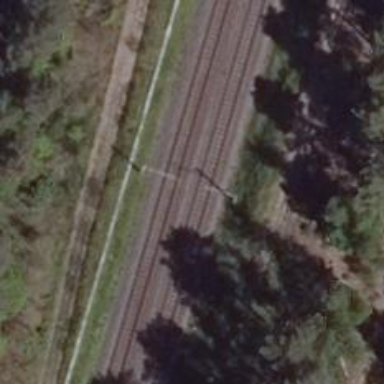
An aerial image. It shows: Milestone along the railway track with catenary mast.